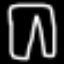
Label: pants